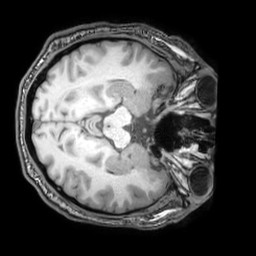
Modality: T1w
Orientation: axial
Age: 30
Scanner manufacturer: philips
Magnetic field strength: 3 T
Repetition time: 0.007 s
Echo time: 0.003501 s